Question: On OS X, it is customary for applications that have a "Check for Updates..." menu item to have it in the application menu like so:

However, I'm not sure how to do this in Java. Using the 'com.apple.eawt' extensions I can add some items to the application menu:
'''
Application application = Application.getApplication();
//Register About Menu
application.setAboutHandler(new AboutHandler() {
@Override
public void handleAbout(AboutEvent arg0) {
//Display an about dialog
}
});
//Register Preferences Menu
application.setPreferencesHandler(new PreferencesHandler(){
@Override
public void handlePreferences(PreferencesEvent arg0) {
//Display a preferences dialog
}
});
'''
However, there doesn't seem to be a generic 'Application.setApplicationMenuHandler()' or something of the sort that will let me add an arbitrary menu to the application menu. So how can I add a Check for Updates menu item, or any menu item for that matter?
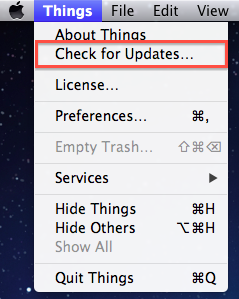
Answer: ## There is no way to do this in Java
The 'com.apple.eawt' package was replaced with <URL> in Java 9. This would have been the logical location for something like this, but no such method exists.
I have not seen any third party libraries that allow this and have doubts that it is even possible. So I'm going to throw in the towel and say that it can't be done. Would love to see someone publish another answer proving me wrong though.